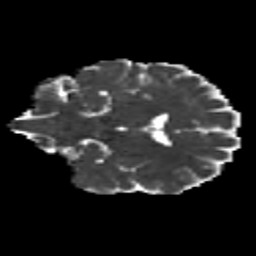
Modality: MD
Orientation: coronal
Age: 36
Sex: female
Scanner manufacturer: siemens
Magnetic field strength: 3 T
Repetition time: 8.6 s
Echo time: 0.095 s